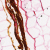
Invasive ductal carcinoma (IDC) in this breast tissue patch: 0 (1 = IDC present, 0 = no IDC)